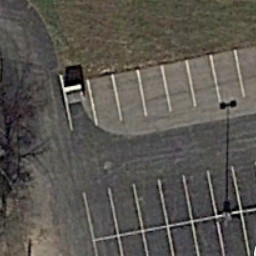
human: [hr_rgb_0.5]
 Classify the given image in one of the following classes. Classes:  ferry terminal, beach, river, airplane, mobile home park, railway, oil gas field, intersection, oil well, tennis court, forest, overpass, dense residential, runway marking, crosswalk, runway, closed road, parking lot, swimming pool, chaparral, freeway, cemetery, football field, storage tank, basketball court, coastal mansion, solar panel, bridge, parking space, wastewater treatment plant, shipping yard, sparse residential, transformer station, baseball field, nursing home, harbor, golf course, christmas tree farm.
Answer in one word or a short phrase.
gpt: parking space